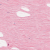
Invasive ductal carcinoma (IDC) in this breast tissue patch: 0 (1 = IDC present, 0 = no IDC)